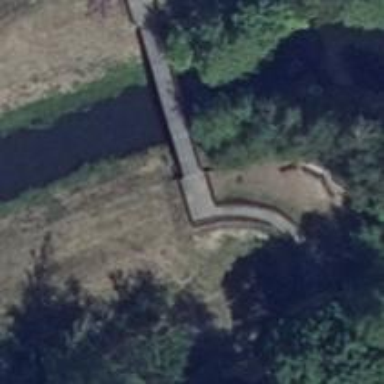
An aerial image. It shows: Path on bridge.